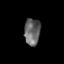
Tissue: lung
Cell type: Endothelial cells
Senescence score: 0.6242
Nuclear area (px): 420
Mean DAPI intensity: 102.757